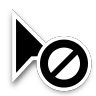
Cursor type: not_allowed
OS/theme: linux-adwaita
Variant: default